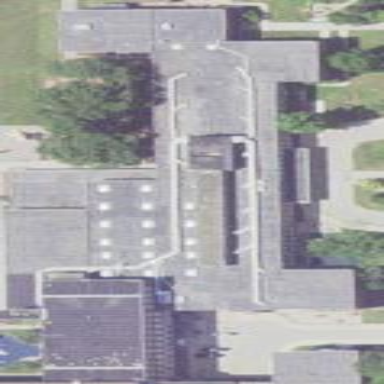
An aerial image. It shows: School building.